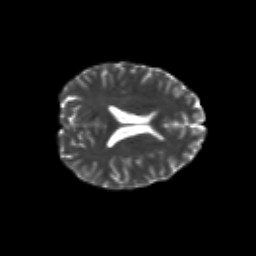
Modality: T2w
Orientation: axial
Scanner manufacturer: siemens
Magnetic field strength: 3 T
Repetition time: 6.8 s
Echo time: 0.093 s